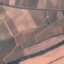
Land use / land cover: PermanentCrop